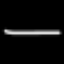
Label: line